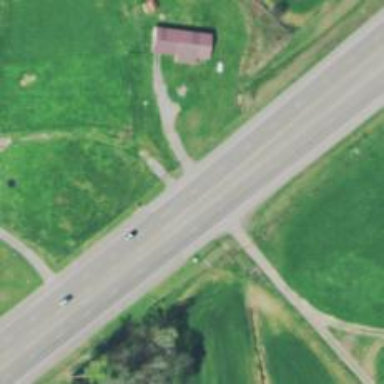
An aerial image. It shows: Trunk highway.